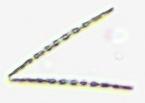
Label: Thalassionema